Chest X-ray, PA view. Patient: 45 years old, sex M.
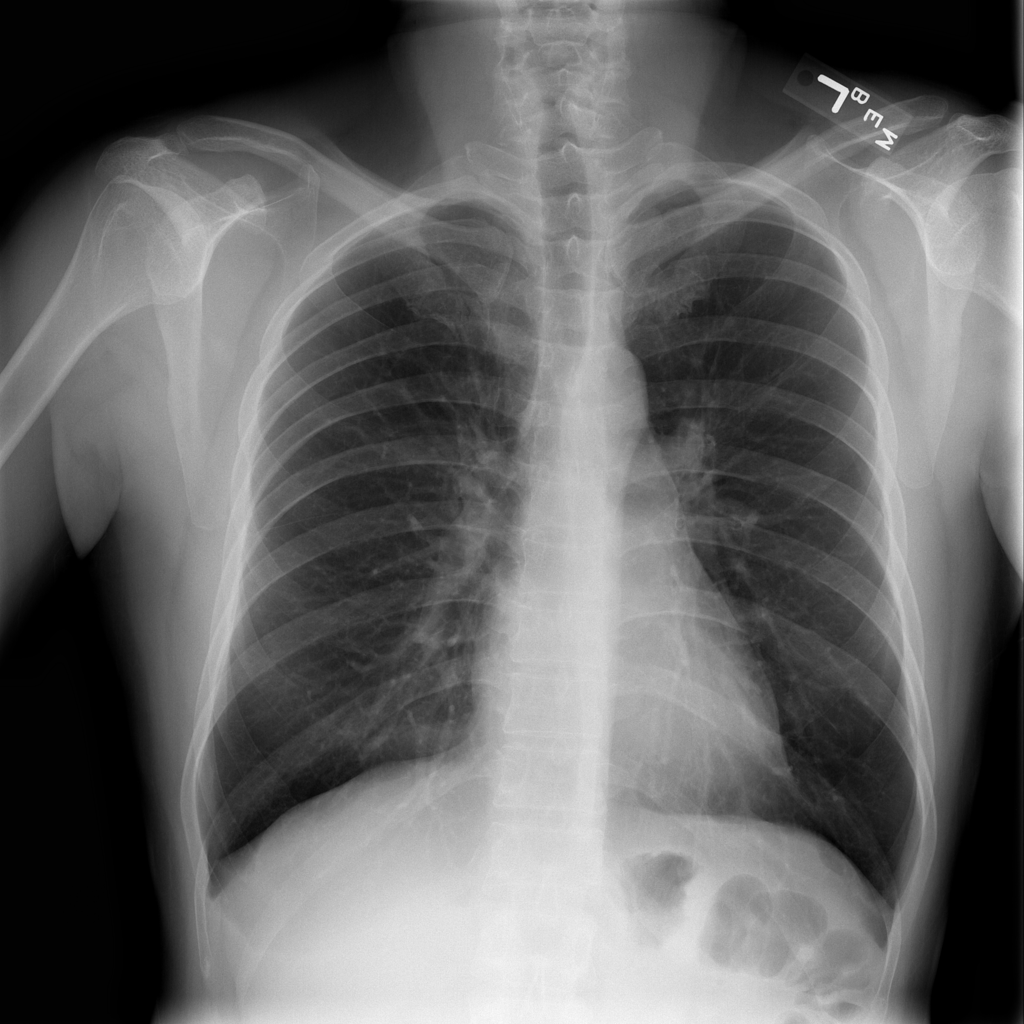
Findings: No Finding